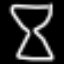
Label: hourglass